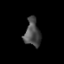
Tissue: lung
Cell type: T cells
Senescence score: 0.2078
Nuclear area (px): 417
Mean DAPI intensity: 77.35